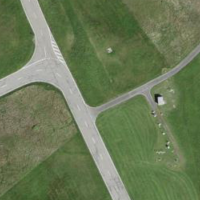
EUNIS habitat code: 57
Species observed at this site:
Tachybaptus ruficollis
Certhia brachydactyla
Corvus corone
Actitis hypoleucos
Emberiza citrinella
Sylvia borin
Dendrocopos major
Anthus spinoletta
Buteo buteo
Anthus pratensis
Spinus spinus
Muscicapa striata
Poecile palustris
Luscinia megarhynchos
Alauda arvensis
Erithacus rubecula
Cuculus canorus
Pica pica
Phoenicurus ochruros
Sitta europaea
Garrulus glandarius
Picus viridis
Periparus ater
Cyanistes caeruleus
Lophophanes cristatus
Anas platyrhynchos
Lanius excubitor
Troglodytes troglodytes
Sturnus vulgaris
Corvus frugilegus
Fringilla coelebs
Carduelis carduelis
Turdus merula
Columba palumbus
Dryobates minor
Lullula arborea
Parus major
Milvus migrans
Milvus milvus
Mergus merganser
Upupa epops
Regulus regulus
Oriolus oriolus
Coccothraustes coccothraustes
Phylloscopus trochilus